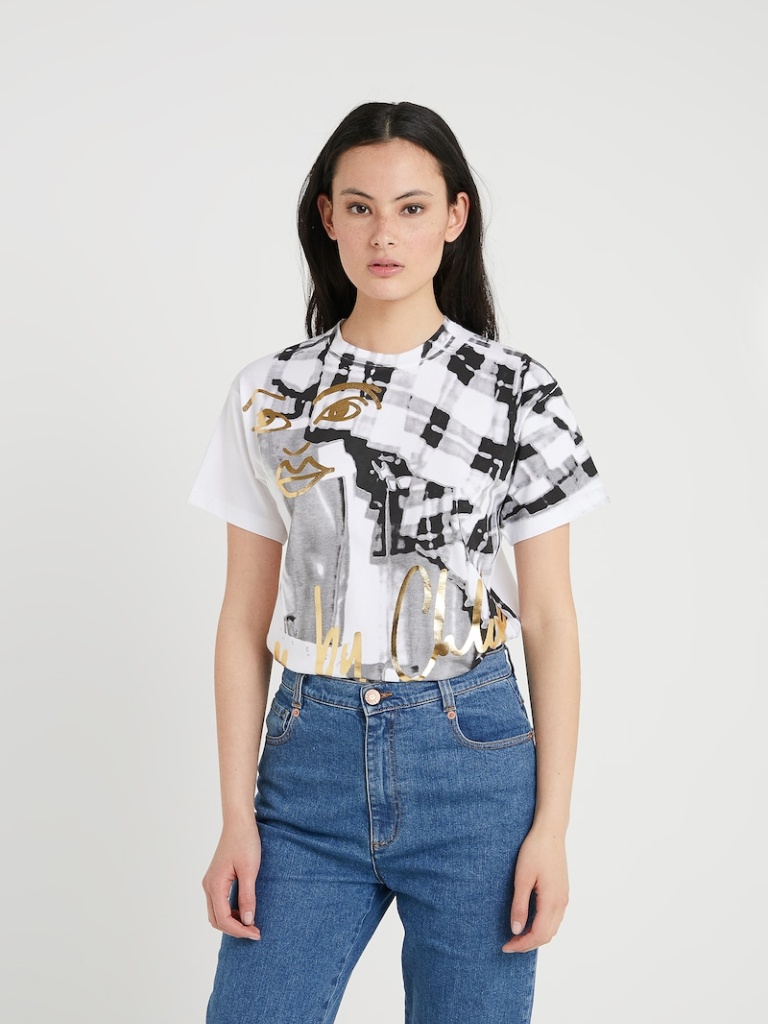
cotton relaxed short sleeve hip length French Tucked crew t-shirt